Interaction volume radius: 5 \u00c5
Interaction volume height: 15 \u00c5
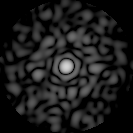
Disorder parameter: 0.872